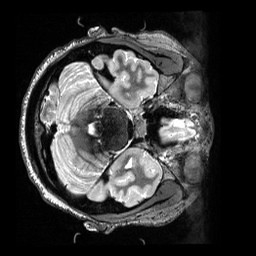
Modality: T2w
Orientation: axial
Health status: healthy
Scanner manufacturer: siemens
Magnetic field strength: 3 T
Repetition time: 3.2 s
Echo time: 0.565 s